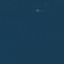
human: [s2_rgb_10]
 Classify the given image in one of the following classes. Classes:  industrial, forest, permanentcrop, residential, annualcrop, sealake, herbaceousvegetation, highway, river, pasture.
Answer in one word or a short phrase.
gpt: SeaLake